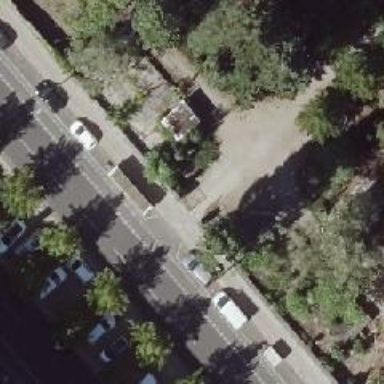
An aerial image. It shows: Footway along the road.